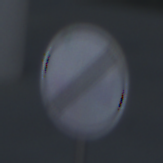
Verkehrszeichen: EndeSaemtlicherBegrenzungen
Umgebung: Outdoor, Urban
Tageszeit: SunriseSunset
Wetter: PartlyCloudy
Licht: Natural
Jahreszeit: NotSpecified
Kontrast: MediumContrast